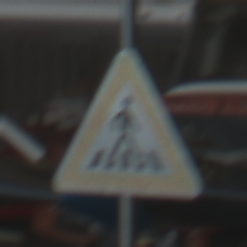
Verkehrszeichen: FussgaengerueberwegLinks
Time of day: Midday
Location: Indoor (Urban)
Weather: NotSpecified
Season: NotSpecified
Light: Natural